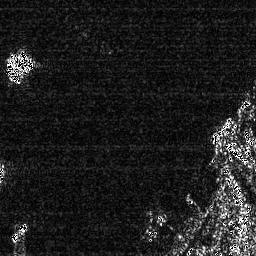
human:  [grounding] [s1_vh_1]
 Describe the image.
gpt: In the satellite image, there is  <ref>1 small ship </ref> <box>[[3, 85, 9, 94, 0]]</box> located at bottom left,  <ref>1 medium ship </ref> <box>[[0, 18, 12, 32, 0]]</box> located at top left.